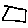
Label: square